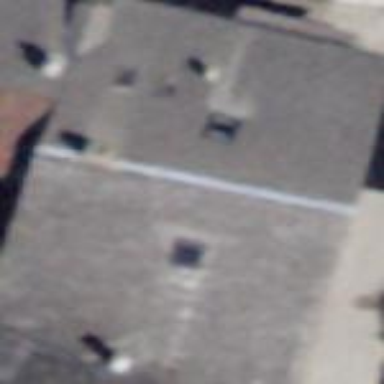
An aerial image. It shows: Detached building with gabled roof.